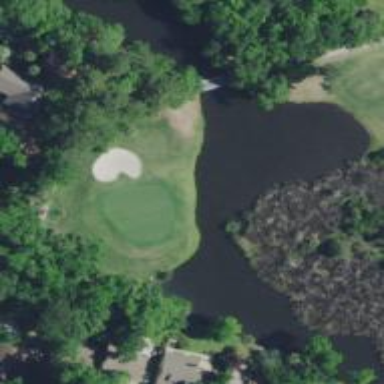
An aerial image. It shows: Golf hole.